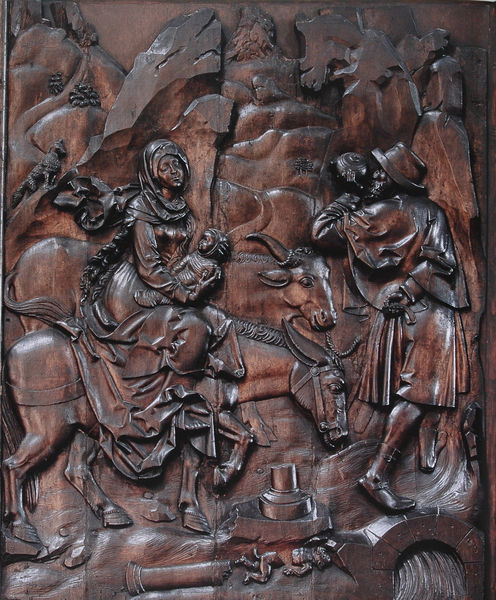
Titel: Hochaltar aus der Karmeliterkirche Maria Himmelfahrt in Nürnberg, linker Flügel (Detail)
Künstler: Veit Stoß
Standort: Bamberg
Institution: Dom
Schlagwörter: felsen, kampf, mann, schatten, umhang, wasser, fluss, landschaft, menschen, sitzen, braun, frau, holz, hut, licht, schwarz, säule, säulen, tür, hund, schleier, tier, tiere, tuch, weg, haube, leute, flasche, trinken, bibel, falten, sockel, tod, tot, horn, bach, vieh, wind, brücke, gehen, pfad, gewand, mantel, strick, gewänder, kind, mutter, locken, ohren, esel, pferd, reiter, hufe, mähne, reiten, schwanz, schweif, zaumzeug, zügel, kopfbedeckung, relief, holzschnitt, schuhe, fahne, flagge, berge, fels, gebirge, kuh, rind, baby, rast, ziehen, tau, kopftuch, detail, metall, kordel, bronze, faltenwurf, flucht, foto, fotografie, photographie, katze, wandern, seil, torso, jungfrau, gefahr, stiefel, ritter, altar, kapitell, schnitzerei, photo, fuchs, farbfoto, christus, jesus, pieta, blumenkranz, heilige, trinker, maria, madonna, ochse, stier, zerbrochen, wanderung, führen, geschnitzt, josef, joseph, säugling, ägypten, scherben, ochs, hochrelief, jesuskind, schnitz, pilger, minne, flucht nach ägypten, trinkflasche, holzschnitzerei, holzschitzerei, holzrelief, geißel, kälberstrick, knappe, mangel, baz, kultbild, neugebohrenes, kind christus, wumsel, hausfreund, ziggerzagger, pilgerflasche, gestein#, idoll, zerbrochene figur